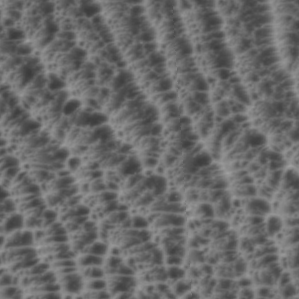
Label: non_frost